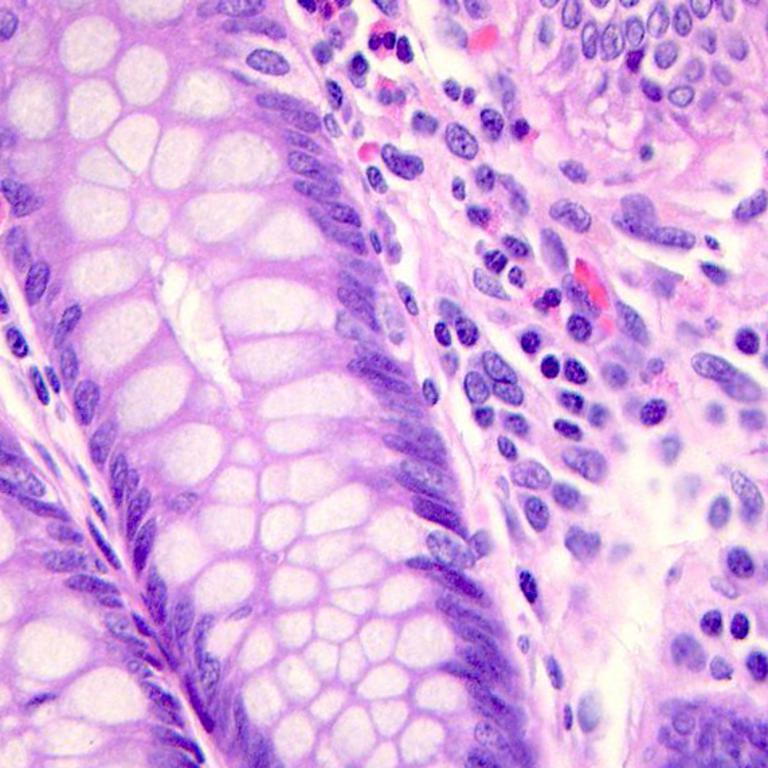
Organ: colon
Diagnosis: benign